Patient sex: M
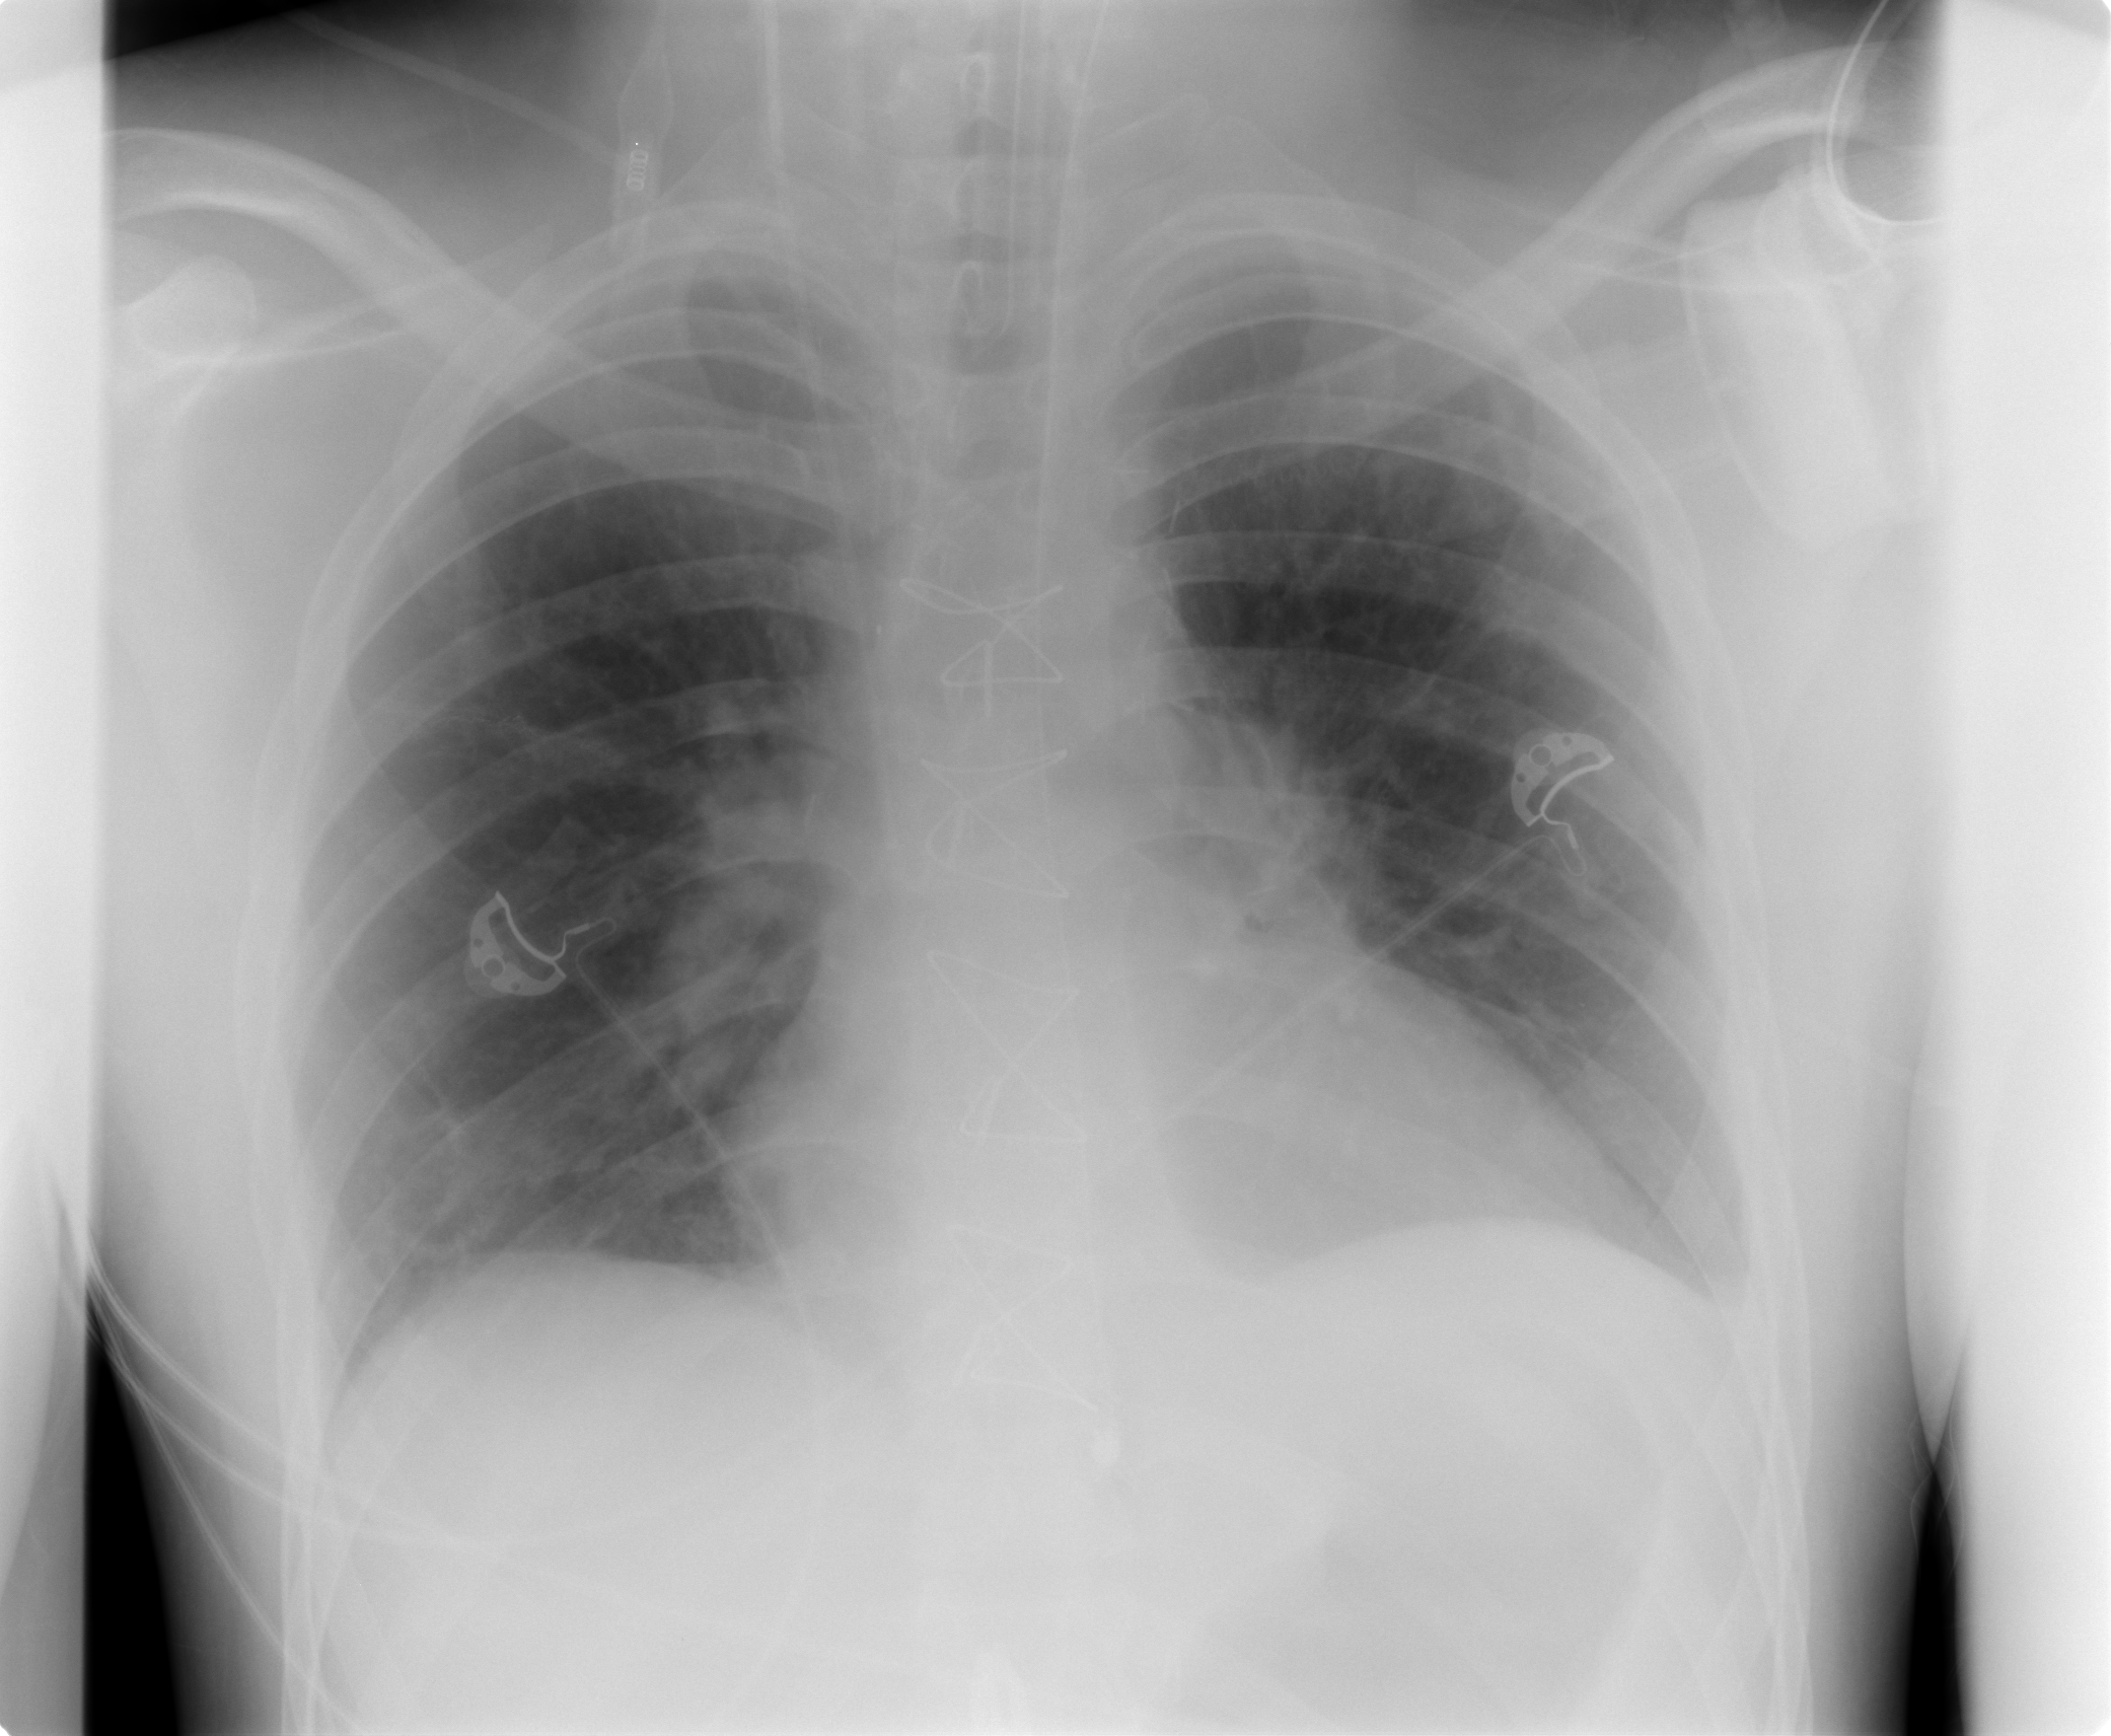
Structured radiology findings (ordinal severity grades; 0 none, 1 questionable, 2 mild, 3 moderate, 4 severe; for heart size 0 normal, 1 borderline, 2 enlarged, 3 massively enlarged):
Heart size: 1
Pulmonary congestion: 2
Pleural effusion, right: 0
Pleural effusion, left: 1
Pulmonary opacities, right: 0
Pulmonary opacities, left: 0
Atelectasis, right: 1
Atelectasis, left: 1